Field crop: maize
Growth stage: 2
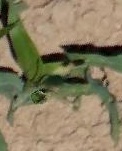
Species: maize